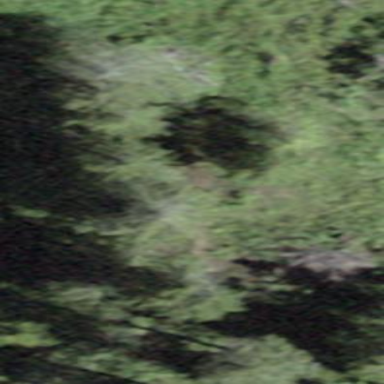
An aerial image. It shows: Forest area.